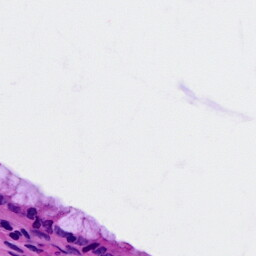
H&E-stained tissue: Cervix